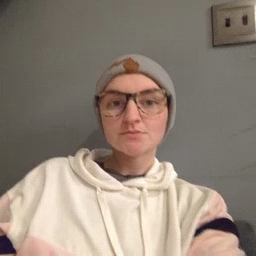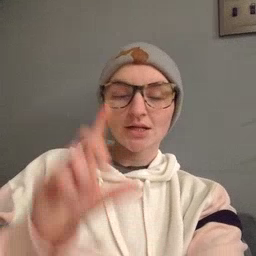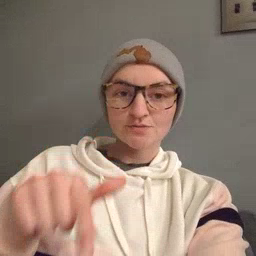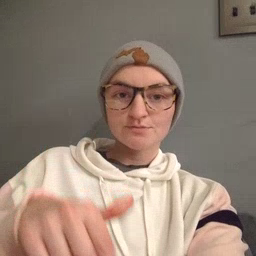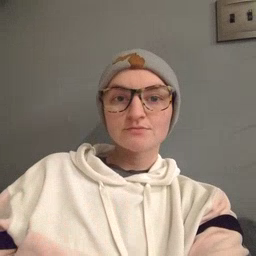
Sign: later